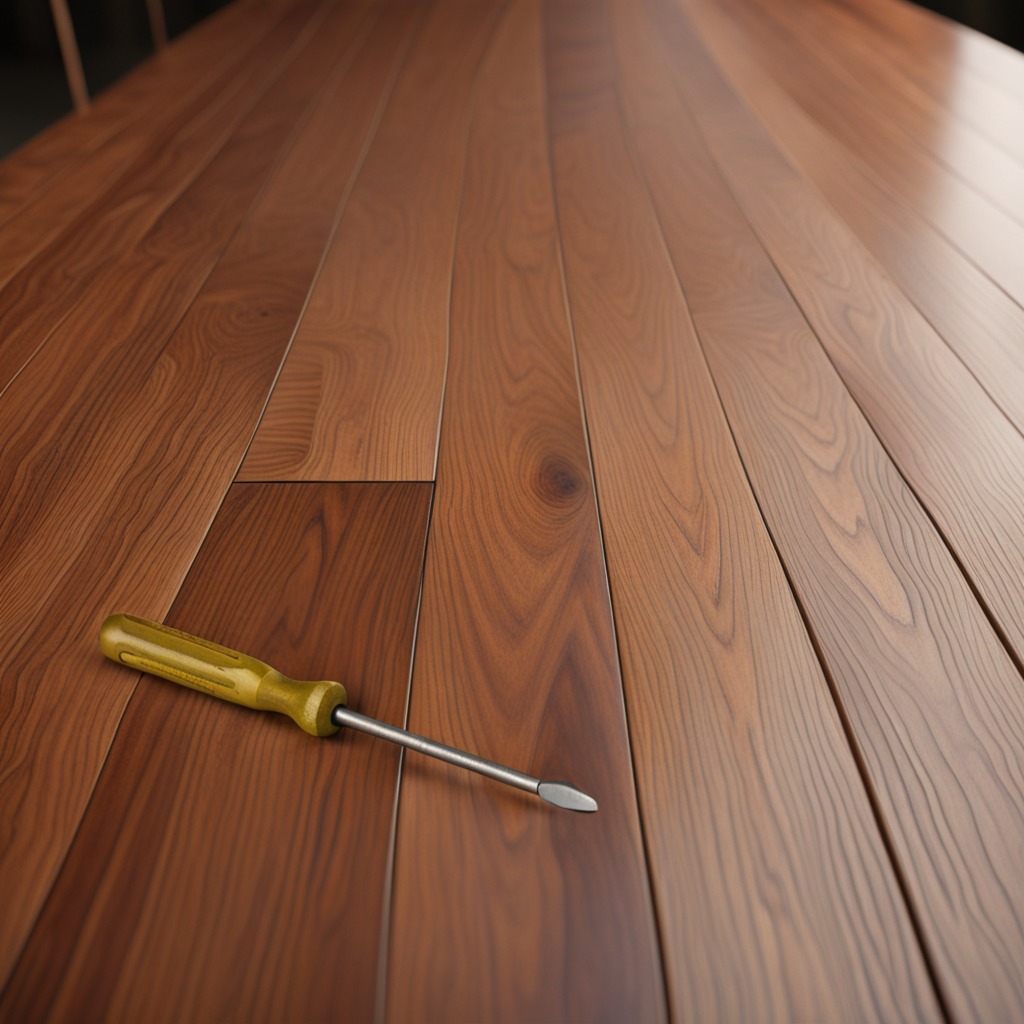
A screwdriver is lying on the wooden table in a carpentry studio.